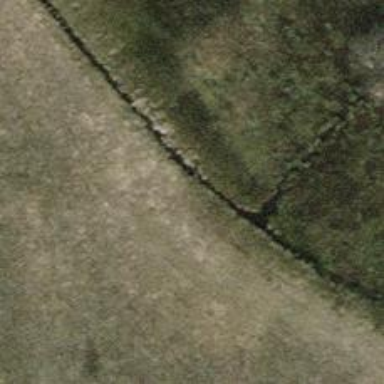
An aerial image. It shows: Ditch in the surroundings.